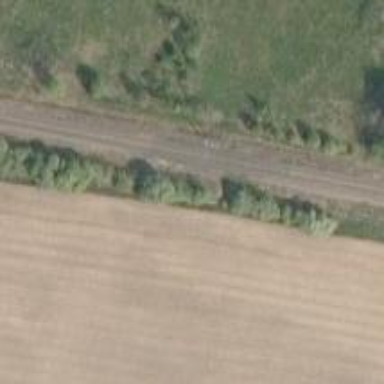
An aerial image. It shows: Railway signal supported by catenary mast.